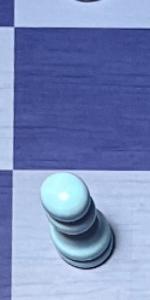
Label: Pawn_White